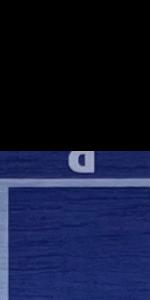
Label: Empty